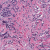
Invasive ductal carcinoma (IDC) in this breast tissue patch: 1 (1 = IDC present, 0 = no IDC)